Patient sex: M
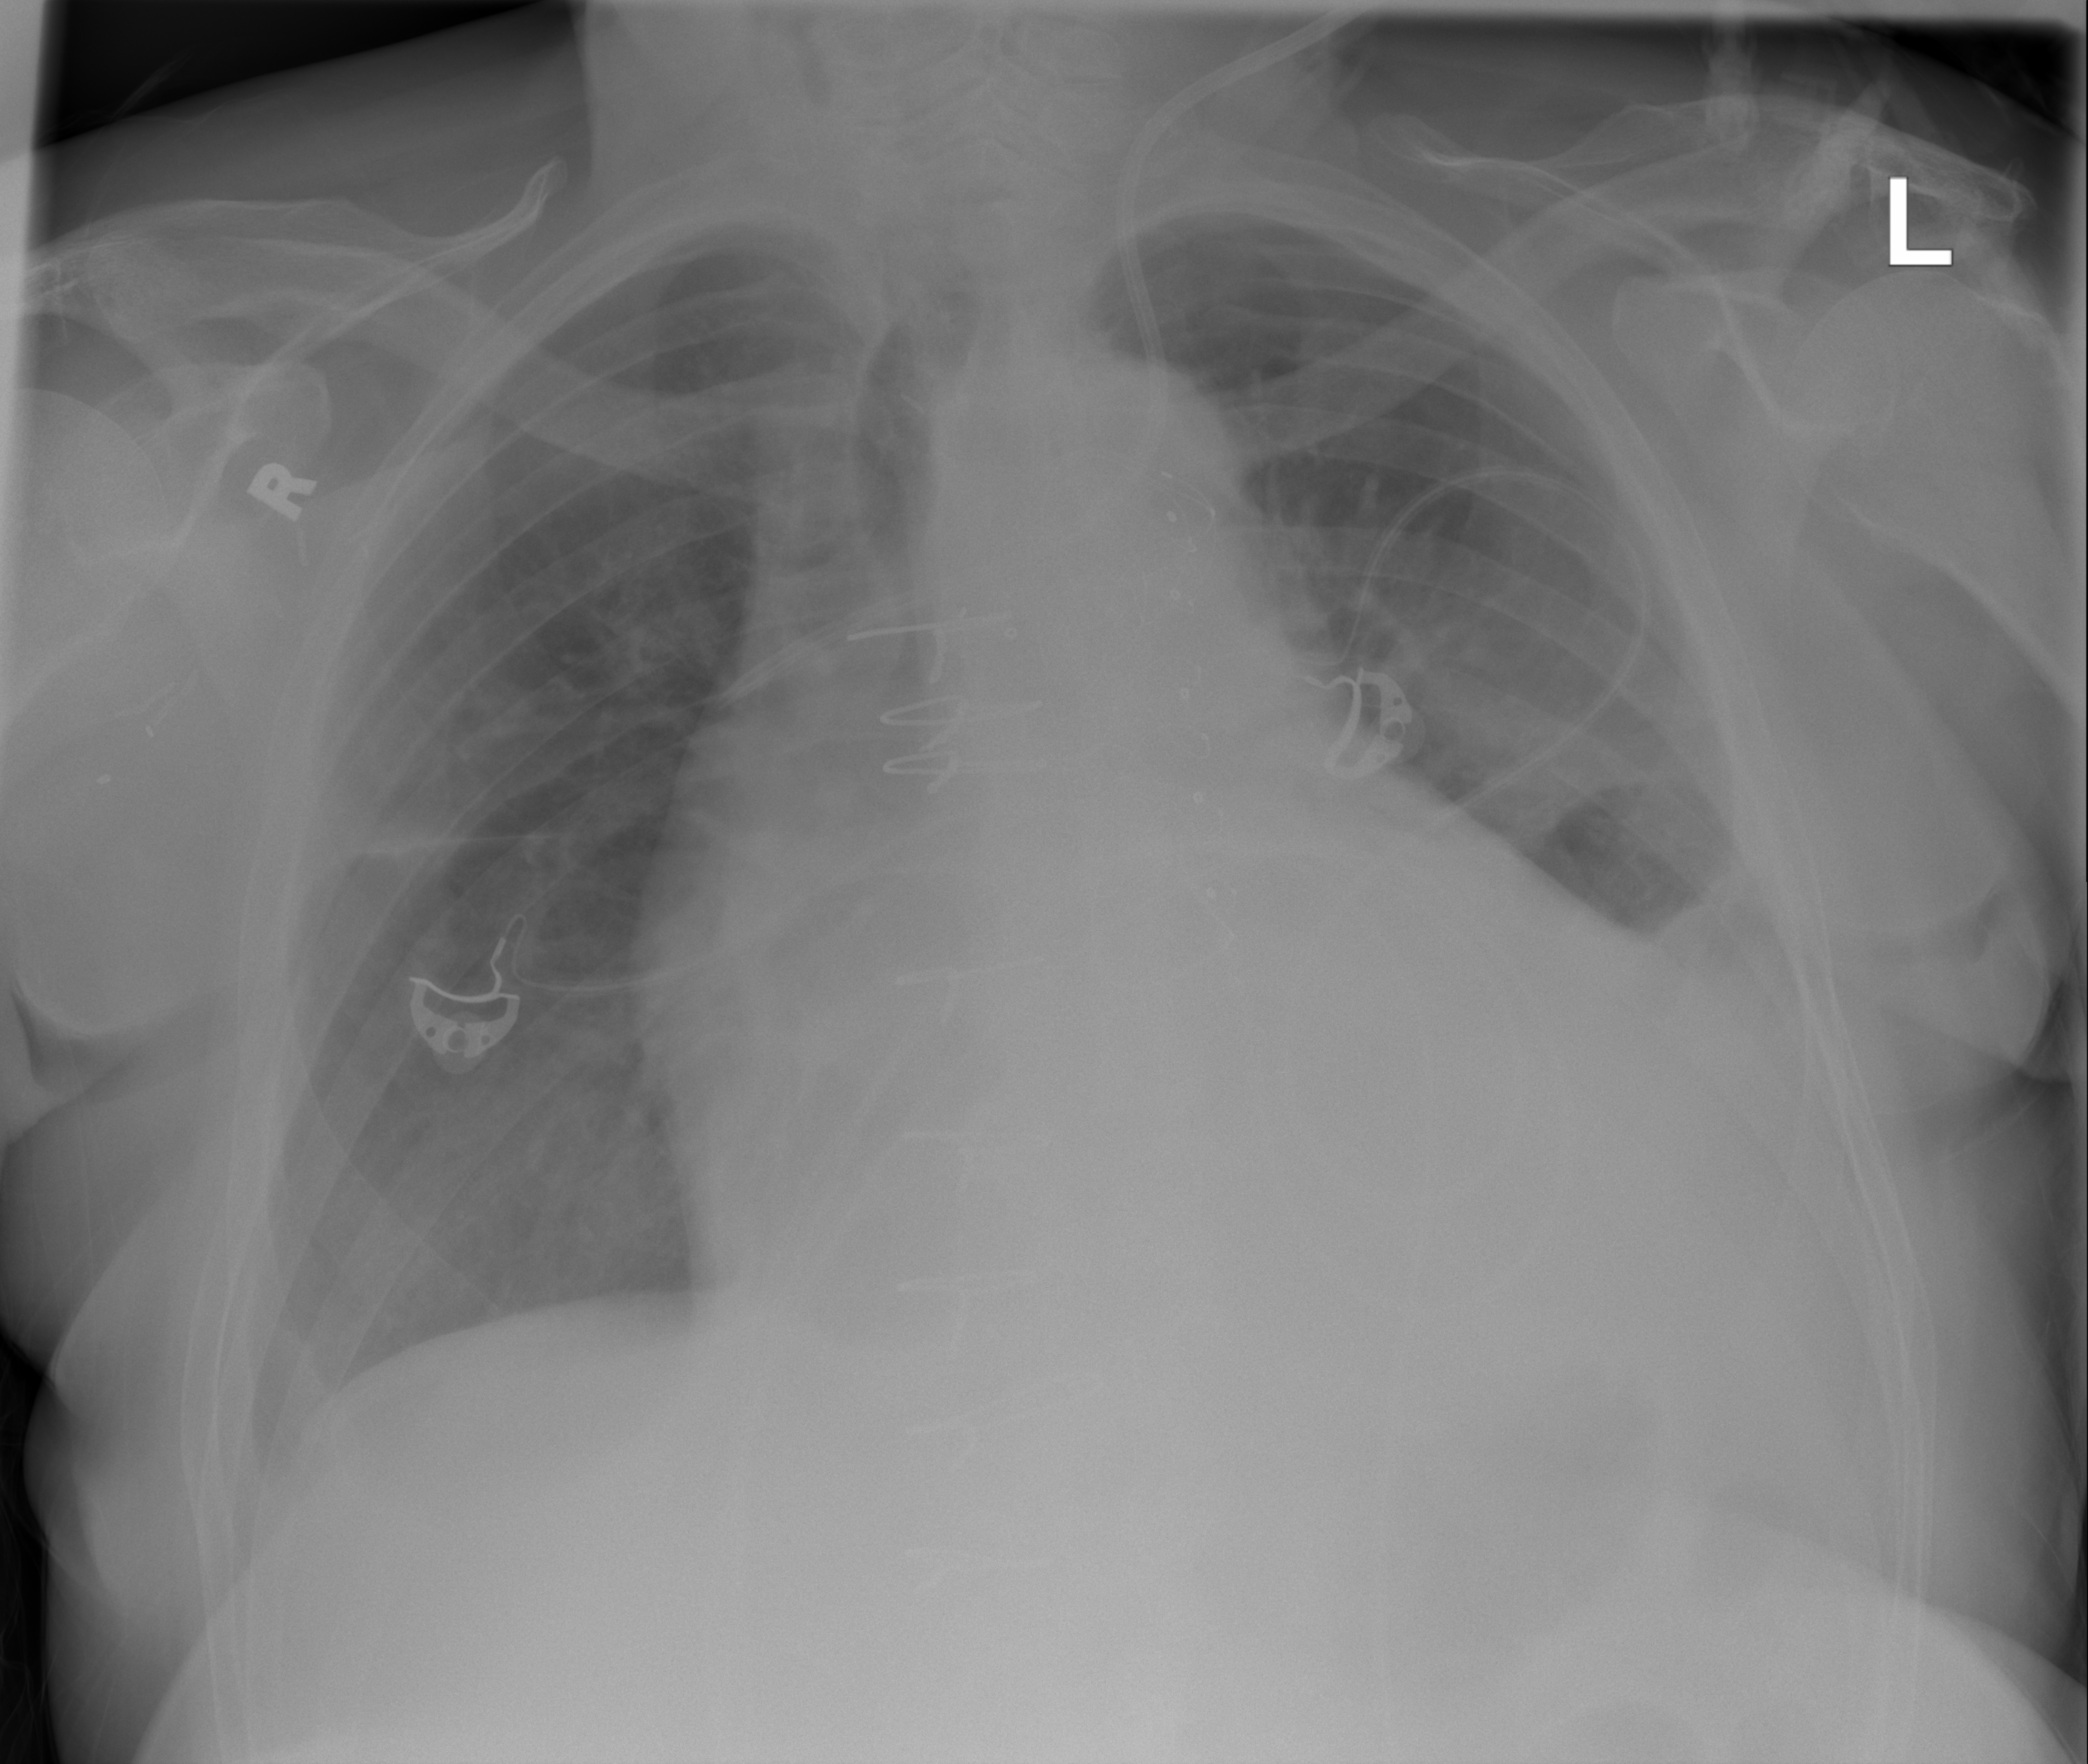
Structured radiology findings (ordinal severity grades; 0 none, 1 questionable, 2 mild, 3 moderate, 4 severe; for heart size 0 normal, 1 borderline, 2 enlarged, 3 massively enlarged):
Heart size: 3
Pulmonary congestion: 2
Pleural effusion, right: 2
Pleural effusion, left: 3
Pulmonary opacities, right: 2
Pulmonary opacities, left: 0
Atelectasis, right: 0
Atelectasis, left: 2